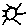
Label: sun